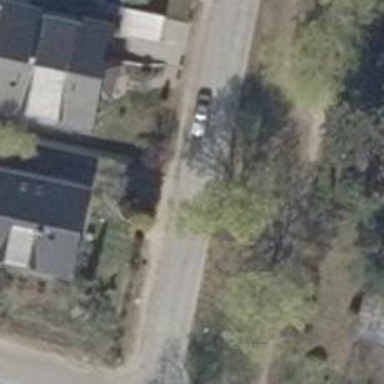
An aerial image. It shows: Driveway leading to service road.